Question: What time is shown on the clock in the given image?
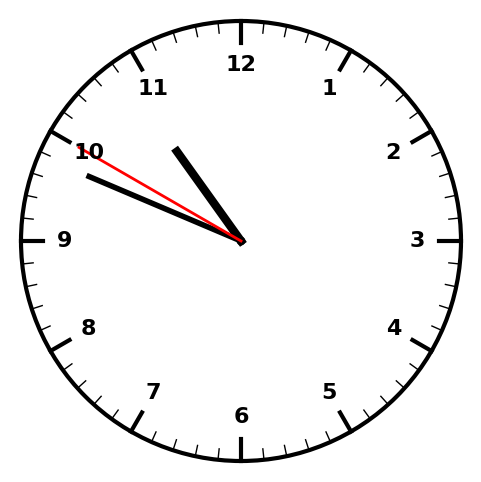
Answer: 10:48:50